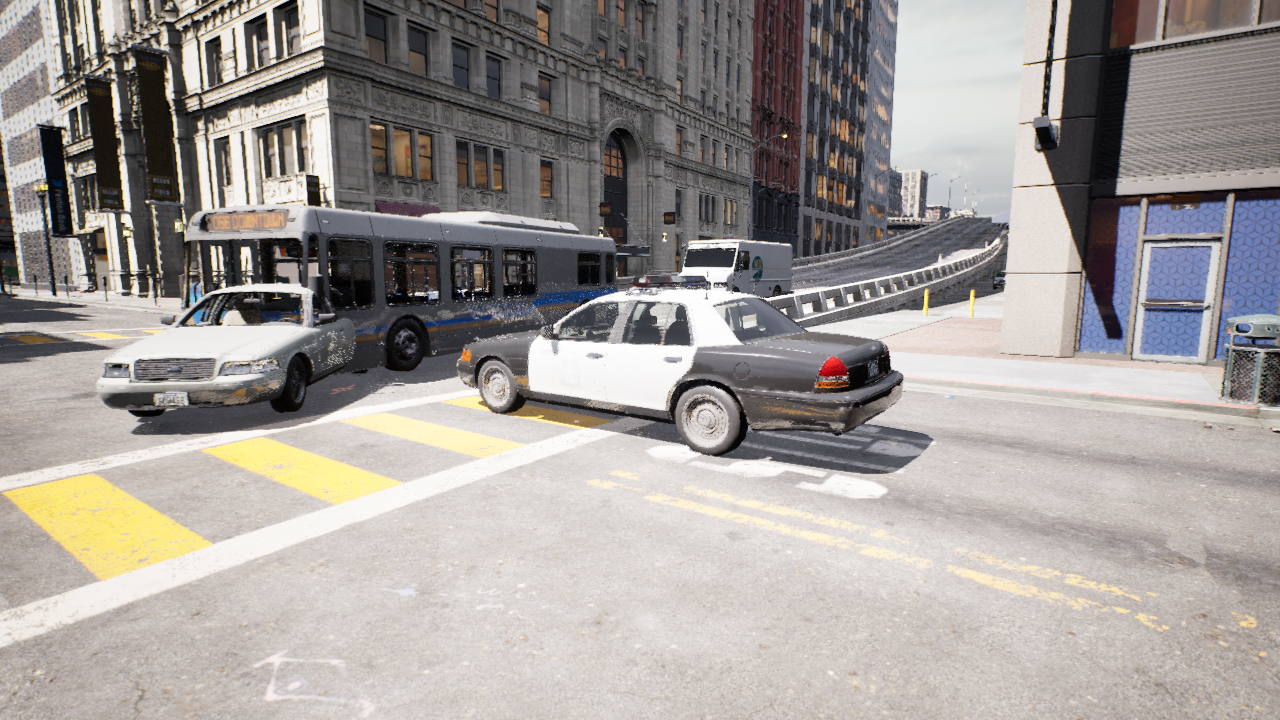
Venue: residential
Lighting: clear day
Vehicle rig: sedan